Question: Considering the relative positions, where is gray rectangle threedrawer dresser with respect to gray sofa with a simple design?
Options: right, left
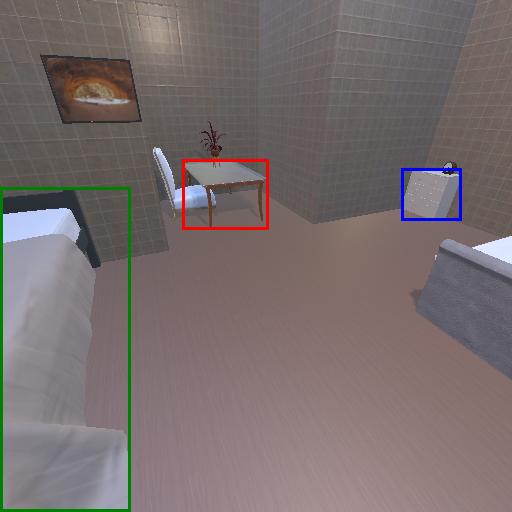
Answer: right